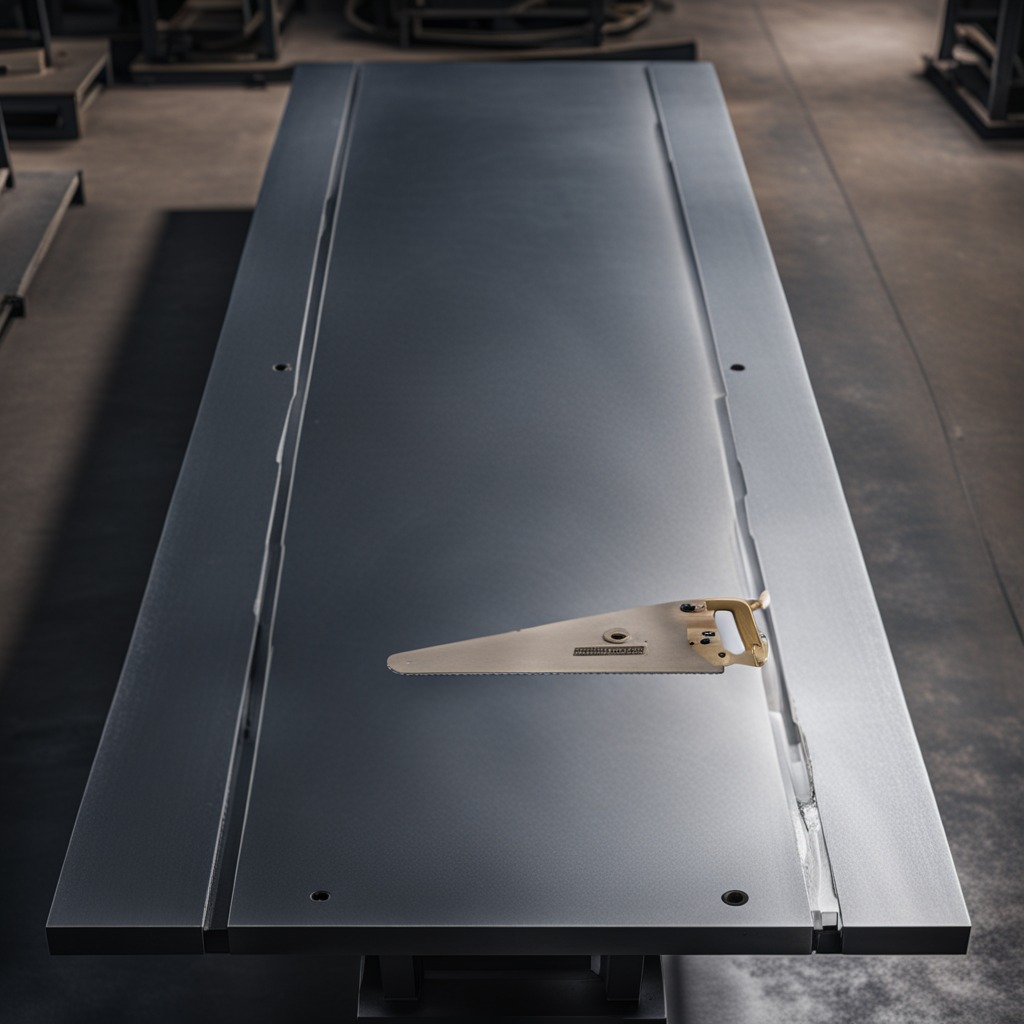
A handheld metal saw lies on a cold steel table in a mining workshop.